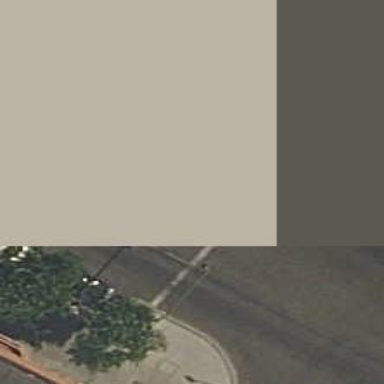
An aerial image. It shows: Road with traffic signals.